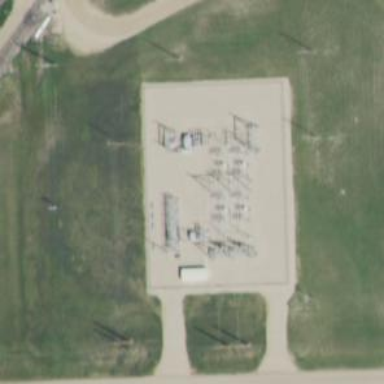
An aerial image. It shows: Switch for power supply.